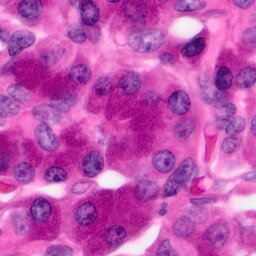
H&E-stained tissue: Pancreatic